Aerial crown-view tile of a tropical tree (Barro Colorado Island, Panama), acquired 20250124:
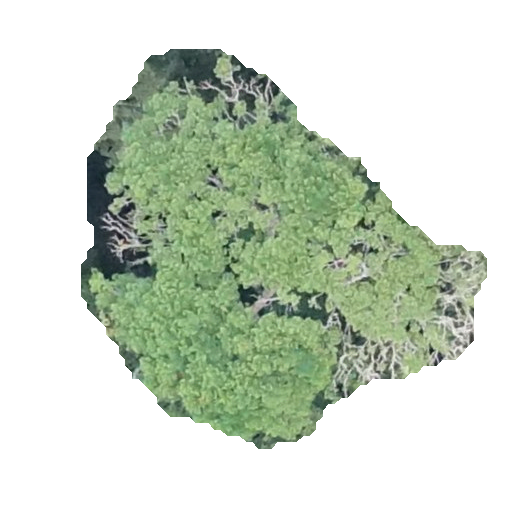
Species: Jacaranda copaia
GBIF accepted scientific name: Jacaranda copaia
Crown area: 152.017 m²